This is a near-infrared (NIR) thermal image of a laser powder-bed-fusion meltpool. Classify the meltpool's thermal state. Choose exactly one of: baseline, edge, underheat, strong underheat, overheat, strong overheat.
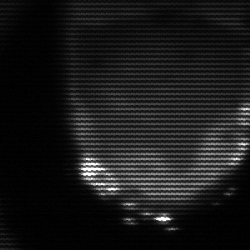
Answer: edge